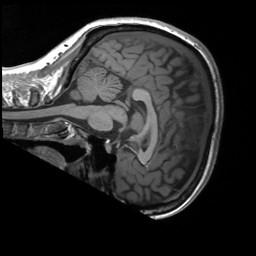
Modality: T1w
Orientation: sagittal
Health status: healthy
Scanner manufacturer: siemens
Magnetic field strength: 3 T
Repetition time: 1.9 s
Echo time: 0.00232 s